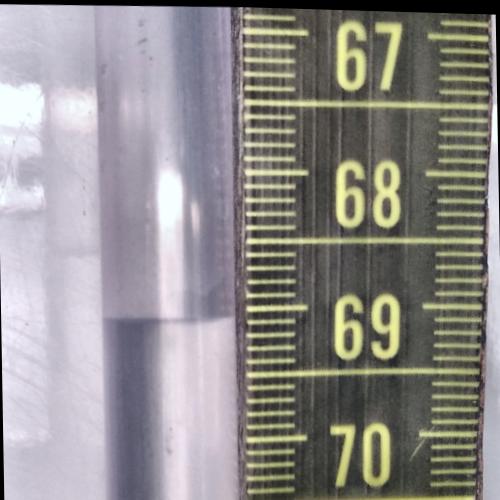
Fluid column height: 69.1 cm